Question: My question might be described much more better with this image. When I am adding second fragment(2nd image) over first fragment (1st image) first fragment element(Spinner, EditText) are still active.Active mean touching on the same place I can see the dropdown is coming down.
I can't replace the fragment because I need to go back in the same state where user left the first fragment.Can any one tell me what's the problem.
I am adding the second fragment using a broadcast because it need to call from a baseAdapter listview.Code is like this.
'''
view.setOnClickListener(new OnClickListener() {
@Override
public void onClick(View arg0)
{
Log.v("TAG", "Clicked: " + itemListPogo.get(position).getitemIdplato());
Intent i = new Intent("start.fragment.action");
i.putExtra("plateId", itemListPogo.get(position).getitemIdplato());
mContext.sendBroadcast(i);
}
});
'''
'''
mBroadcastReceiver = new BroadcastReceiver()
{
@Override
public void onReceive(Context context, Intent intent)
{
Bundle extra = intent.getExtras();
String plateId = extra.getString("plateId");
Fragment fragment = new PlateDetailsFragment(DashBoardActivity.this, Integer.parseInt(plateId));
FragmentManager fragmentManager = (DashBoardActivity.this).getFragmentManager();
fragmentManager.popBackStack("back", FragmentManager.POP_BACK_STACK_INCLUSIVE);
fragmentManager.beginTransaction().add(R.id.frame_container, fragment).addToBackStack(plateId).commit();
}
};
this.registerReceiver(mBroadcastReceiver, new IntentFilter("start.fragment.action"));
'''

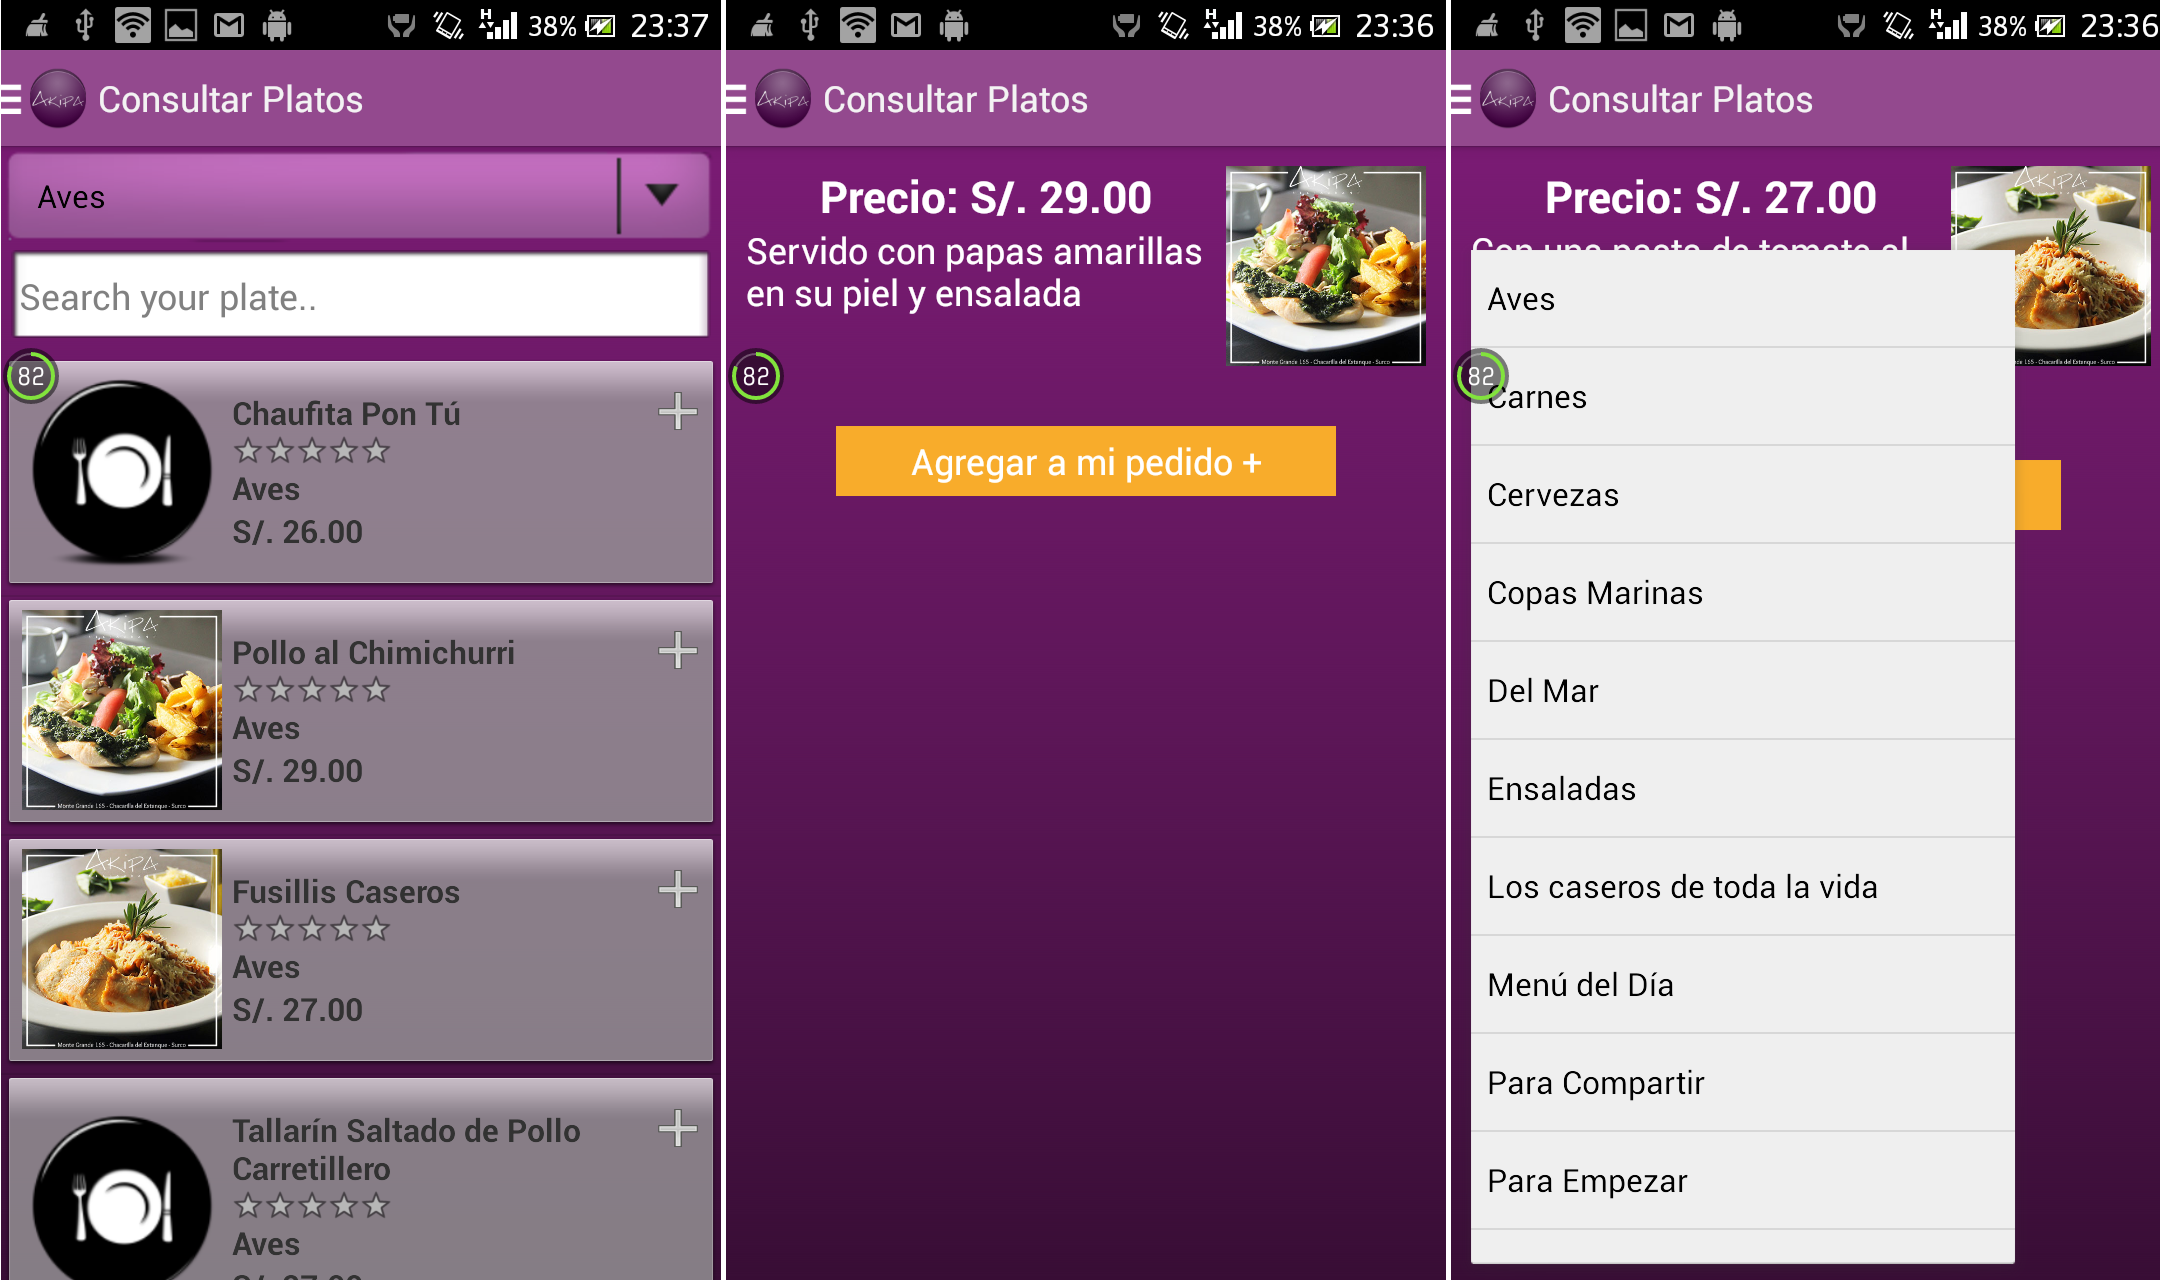
Answer: There is a simple trick for this. Take the main container/ the parent view of your top fragment and add an 'onClickListener' for it. Don't do anything inside onClick. This way your fragment on the top will capture the user clicks. Hope it was clear enough.
Example - If your fragment's layout has a 'Linearlayout' as the parent, assign an 'onClickListener' for it in your fragment code the same way you do for a button.